Interaction volume radius: 5 \u00c5
Interaction volume height: 50 \u00c5
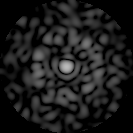
Disorder parameter: 0.8513